Question: I'm having trouble with figuring out how to get the name of a folder to output to a separate field in MS Access. So far I've managed to use this Allen Browne script and tweaked it to output the file name and the path as one field.
All of the files in this search are contained within sub folders, and it is important to output the last sub folder name in a separate field for my purposes. Something like this:

Here's the code:
'''
Option Compare Database
Option Explicit
'list files to tables
'http://allenbrowne.com/ser-59alt.html
Dim gCount As Long ' added by Crystal
Sub runListFiles()
'Usage example.
Dim strPath As String _
, strFileSpec As String _
, booIncludeSubfolders As Boolean
strPath = "H:\Pictures9"
strFileSpec = "*.*"
booIncludeSubfolders = True
ListFilesToTable strPath, strFileSpec, booIncludeSubfolders
End Sub
'crystal modified parameter specification for strFileSpec by adding default value
Public Function ListFilesToTable(strPath As String _
, Optional strFileSpec As String = "*.*" _
, Optional bIncludeSubfolders As Boolean _
)
On Error GoTo Err_Handler
'Purpose: List the files in the path.
'Arguments: strPath = the path to search.
' strFileSpec = "*.*" unless you specify differently.
' bIncludeSubfolders: If True, returns results from subdirectories of strPath as well.
'Method: FilDir() adds items to a collection, calling itself recursively for subfolders.
Dim colDirList As New Collection
Dim varitem As Variant
Dim rst As DAO.Recordset
Dim mStartTime As Date _
, mSeconds As Long _
, mMin As Long _
, mMsg As String
mStartTime = Now()
'--------
Call FillDirToTable(colDirList, strPath, strFileSpec, bIncludeSubfolders)
mSeconds = DateDiff("s", mStartTime, Now())
mMin = mSeconds \ 60
If mMin > 0 Then
mMsg = mMin & " min "
mSeconds = mSeconds - (mMin * 60)
Else
mMsg = ""
End If
mMsg = mMsg & mSeconds & " seconds"
MsgBox "Done adding " & Format(gCount, "#,##0") & " files from " & strPath _
& IIf(Len(Trim(strFileSpec)) > 0, " for file specification --> " & strFileSpec, "") _
& vbCrLf & vbCrLf & mMsg, , "Done"
Exit_Handler:
SysCmd acSysCmdClearStatus
'--------
Exit Function
Err_Handler:
MsgBox "Error " & Err.Number & ": " & Err.Description, , "ERROR"
'remove next line after debugged -- added by Crystal
Resume Exit_Handler
End Function
Private Function FillDirToTable(colDirList As Collection _
, ByVal strFolder As String _
, strFileSpec As String _
, bIncludeSubfolders As Boolean)
'Build up a list of files, and then add add to this list, any additional folders
On Error GoTo Err_Handler
Dim strTemp As String
Dim colFolders As New Collection
Dim vFolderName As Variant
Dim strSQL As String
'Add the files to the folder.
strFolder = TrailingSlash(strFolder)
strTemp = Dir(strFolder & strFileSpec)
Do While strTemp <> vbNullString
gCount = gCount + 1
SysCmd acSysCmdSetStatus, gCount
strSQL = "INSERT INTO Files " _
& " (FPath) " _
& " SELECT """ & strFolder & """" _
& "& """ & strTemp & """;"
CurrentDb.Execute strSQL
colDirList.Add strFolder & strTemp
strTemp = Dir
Loop
If bIncludeSubfolders Then
'Build collection of additional subfolders.
strTemp = Dir(strFolder, vbDirectory)
Do While strTemp <> vbNullString
If (strTemp <> ".") And (strTemp <> "..") Then
If (GetAttr(strFolder & strTemp) And vbDirectory) <> 0& Then
colFolders.Add strTemp
End If
End If
strTemp = Dir
Loop
'Call function recursively for each subfolder.
For Each vFolderName In colFolders
Call FillDirToTable(colDirList, strFolder & TrailingSlash(vFolderName), strFileSpec, True)
Next vFolderName
End If
Exit_Handler:
Exit Function
Err_Handler:
strSQL = "INSERT INTO Files " _
& " (FPath) " _
& " SELECT "" ~~~ ERROR ~~~""" _
& ", """ & strFolder & """;"
CurrentDb.Execute strSQL
Resume Exit_Handler
End Function
Public Function TrailingSlash(varIn As Variant) As String
If Len(varIn) > 0& Then
If Right(varIn, 1&) = "" Then
TrailingSlash = varIn
Else
TrailingSlash = varIn & ""
End If
End If
End Function
'''
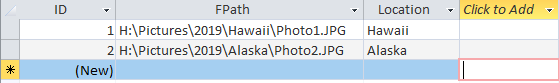
Answer: Declare a new variable:
'Dim strLocation As String'
Set variable and modify your SQL statement.
'''
'Add the files to the folder.
strLocation = Mid(strFolder, InStrRev(strFolder, "") + 1)
strFolder = TrailingSlash(strFolder)
strTemp = Dir(strFolder & strFileSpec)
Do While strTemp <> vbNullString
gCount = gCount + 1
SysCmd acSysCmdSetStatus, gCount
strSQL = "INSERT INTO Files (FPath, Location) " _
& " SELECT '" & strFolder & strTemp & "','" & strLocation & "'"
CurrentDb.Execute strSQL
colDirList.Add strFolder & strTemp
strTemp = Dir
Loop
'''
Assumes strFolder will not have a trailing slash when extracting last subfolder. So maybe go with this version.
'''
strFolder = TrailingSlash(strFolder)
strLocation = Left(strFolder, Len(strFolder) - 1)
strLocation = Mid(strLocation, InStrRev(strLocation, "") + 1)
'''
If you want to depend on final folder name always being 9 characters as stated in your comment, don't need strLocation variable.
'''
strSQL = "INSERT INTO Files (FPath, Location) " & _
"SELECT '" & strFolder & strTemp & "','" & Left(Mid(strFolder, Len(strFolder) - 9), 9) & "'"
'''